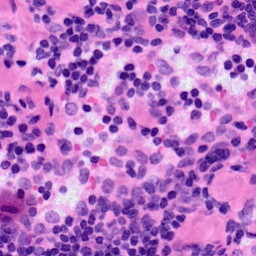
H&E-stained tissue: LymphNode